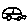
Label: car